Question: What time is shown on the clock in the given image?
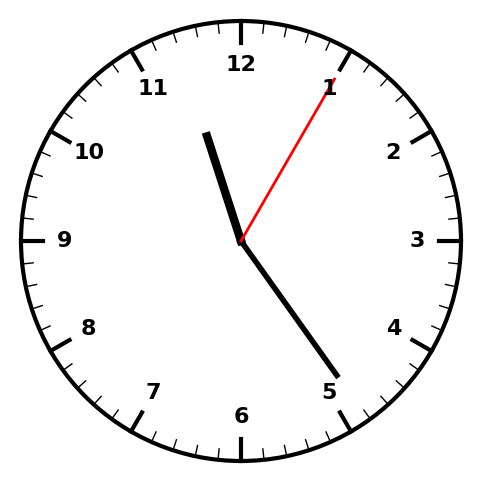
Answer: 11:24:05